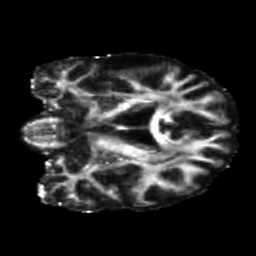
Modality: FA
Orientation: coronal
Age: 66
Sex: male
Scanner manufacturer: siemens
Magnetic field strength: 3 T
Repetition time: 5.25 s
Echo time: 0.08 s